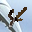
Label: 4